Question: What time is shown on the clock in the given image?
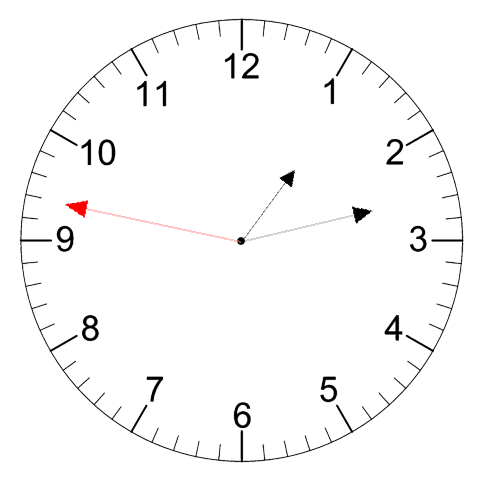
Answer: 01:12:47